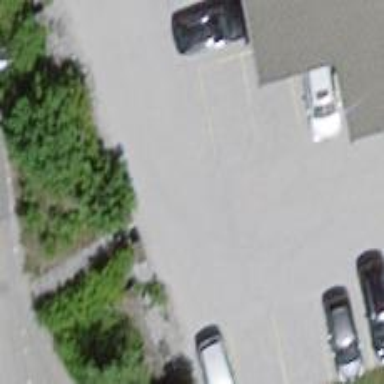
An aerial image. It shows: Road serving as parking aisle.